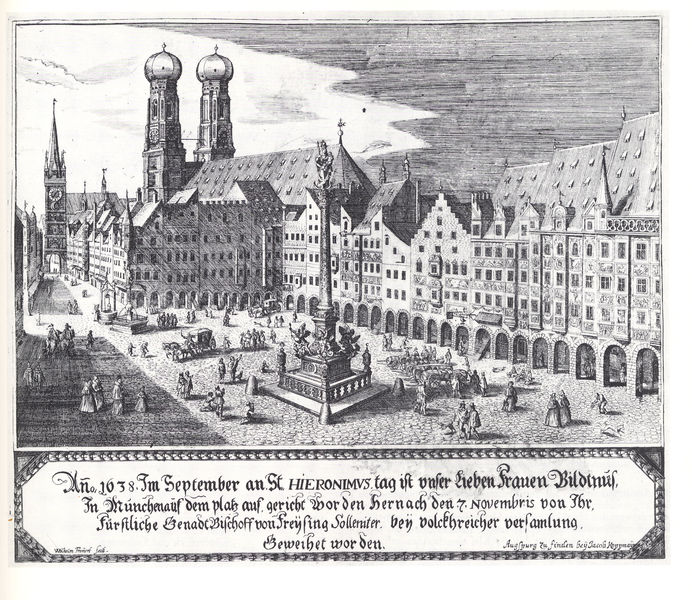
Titel: Anno 1638. Im September
Künstler: Wilhelm Frommer
Institution: (Seriendruck)
Schlagwörter: himmel, schatten, weiß, frauen, menschen, stadt, fenster, fussgänger, grau, licht, männer, schwarz, strasse, säule, säulen, dach, gebäude, leute, architektur, häuser, kirche, sonne, front, brunnen, schrift, bogen, fassade, fassaden, passanten, pflaster, vedute, dächer, grafik, graphik, kutsche, markt, platz, staffage, tafel, inschrift, uhr, deutsch, tor, stadtansicht, bögen, bayern, türme, zwiebeltürme, münchen, dom, denkmal, druck, druckgraphik, schraffur, radierung, stich, schwarzweiß, text, arkaden, städter, schatte, obelisk, marktplatz, etagen, geschosse, september, maria, kupferstich, laubengang, stachus, stockwerke, einweihung, marienplatz, frauenkirche, latein, ansciht, schrifttafel, mariensäule, spitzturm, hieronymus, seriendruck, hieronimus, liebfrauenkirche, läule, laubengalerie, zweibeltürme, pestäule, münchen mariensäule, mnchen, hieronimustag